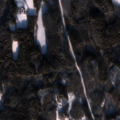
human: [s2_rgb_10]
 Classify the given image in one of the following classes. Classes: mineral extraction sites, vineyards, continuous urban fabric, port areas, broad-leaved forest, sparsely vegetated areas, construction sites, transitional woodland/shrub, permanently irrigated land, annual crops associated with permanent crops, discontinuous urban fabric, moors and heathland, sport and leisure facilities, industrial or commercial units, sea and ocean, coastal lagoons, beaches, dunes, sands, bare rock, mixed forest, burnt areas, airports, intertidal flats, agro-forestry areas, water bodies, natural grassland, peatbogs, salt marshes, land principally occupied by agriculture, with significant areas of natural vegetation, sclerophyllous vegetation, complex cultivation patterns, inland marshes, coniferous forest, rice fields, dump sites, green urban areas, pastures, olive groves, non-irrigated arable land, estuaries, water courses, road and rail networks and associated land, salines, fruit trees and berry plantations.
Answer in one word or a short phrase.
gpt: coniferous forest, mixed forest, transitional woodland/shrub